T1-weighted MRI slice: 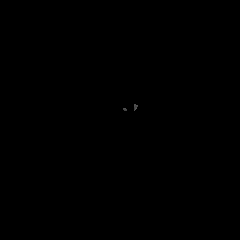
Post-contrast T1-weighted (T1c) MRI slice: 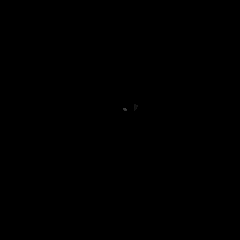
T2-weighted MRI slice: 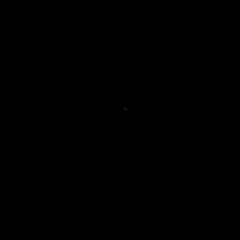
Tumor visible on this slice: no